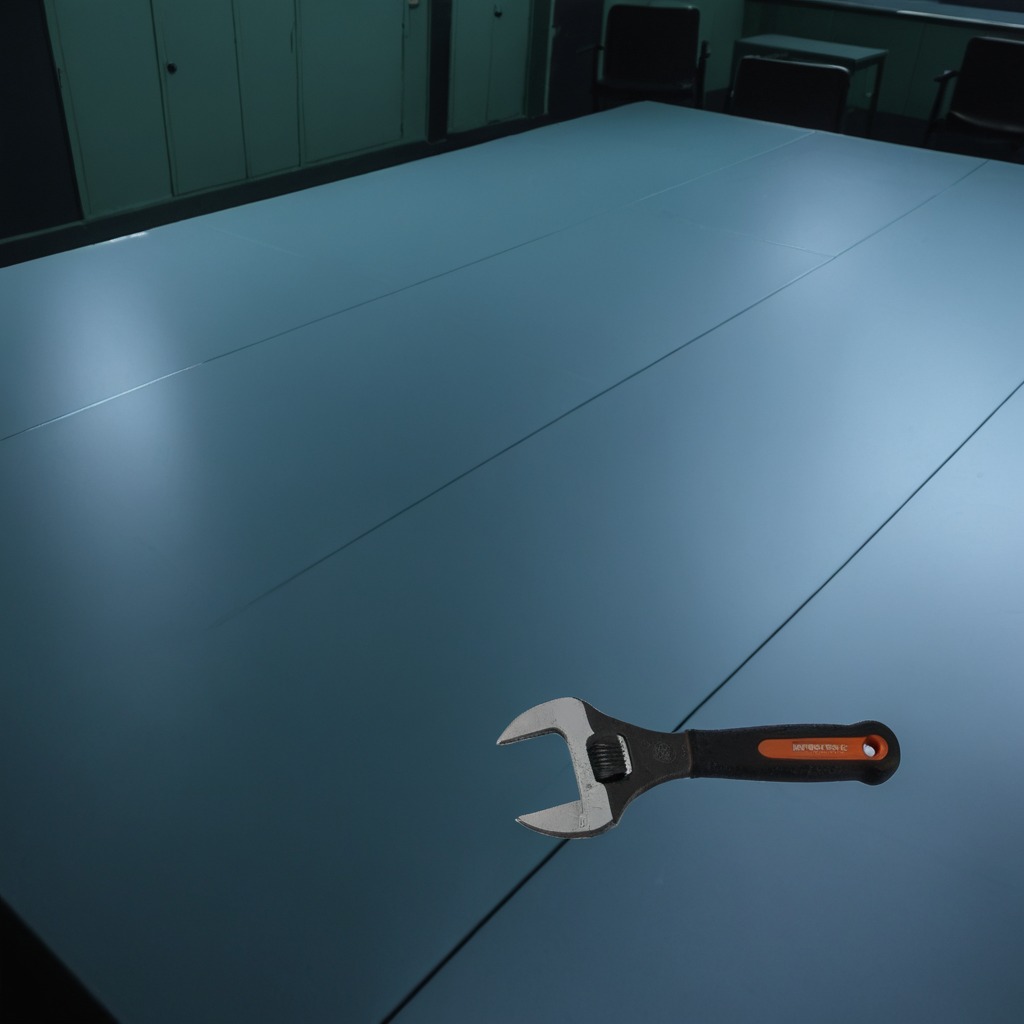
A wrench is lying on the clean empty table in a railway signal maintenance room lit by harsh overhead fluorescents.